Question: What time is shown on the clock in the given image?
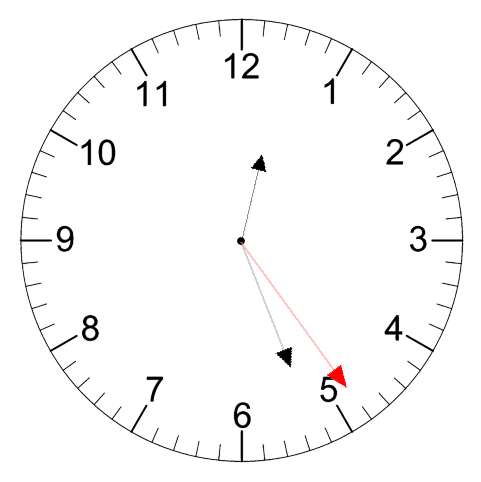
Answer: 12:26:24